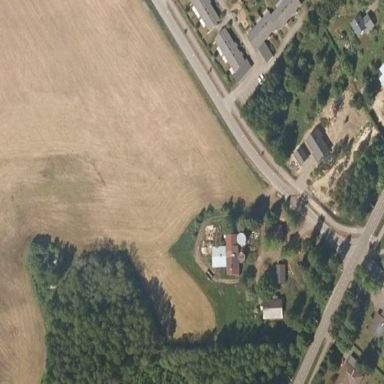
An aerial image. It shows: Farmyard area.